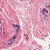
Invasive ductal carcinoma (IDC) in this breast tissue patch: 0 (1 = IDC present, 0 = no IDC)